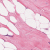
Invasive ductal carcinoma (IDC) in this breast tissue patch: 0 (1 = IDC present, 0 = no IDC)